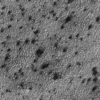
Label: not_dusty